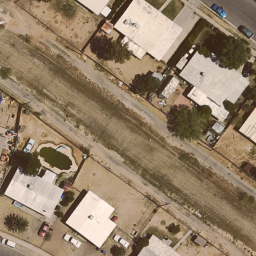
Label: mediumresidential